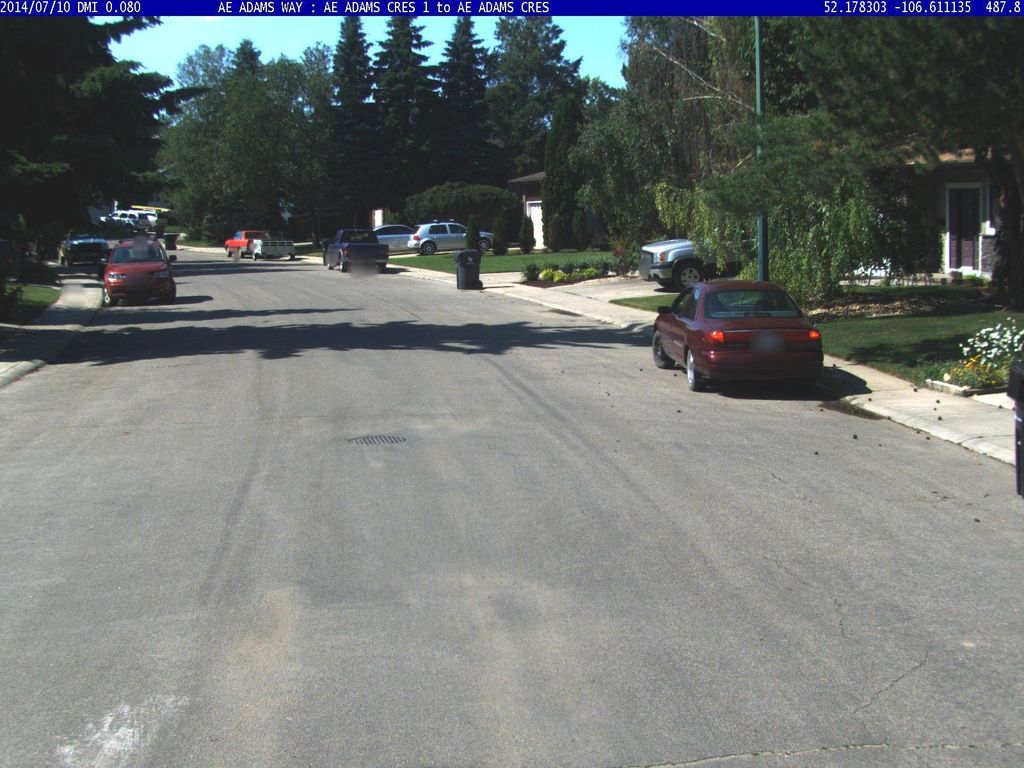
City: saskatoon